Aerial crown-view tile of a tropical tree (Barro Colorado Island, Panama), acquired 20250512:
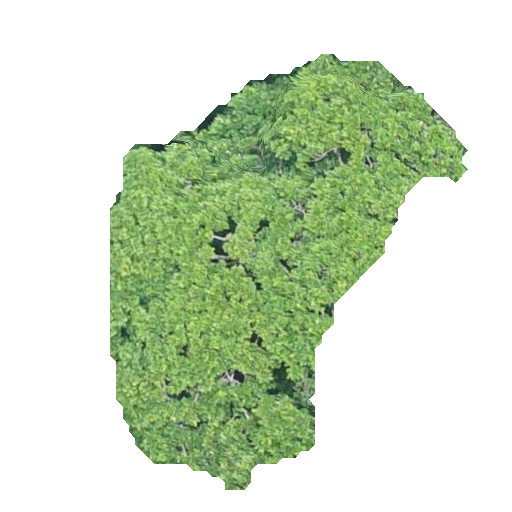
Species: Simarouba amara
GBIF accepted scientific name: Simarouba amara
Crown area: 135.726 m²